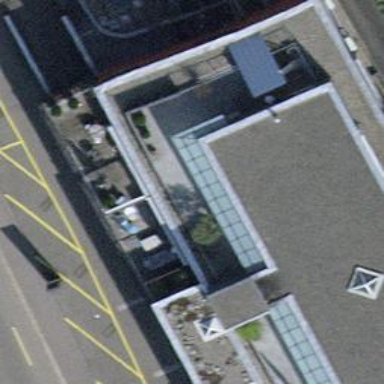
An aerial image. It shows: Furniture shop.